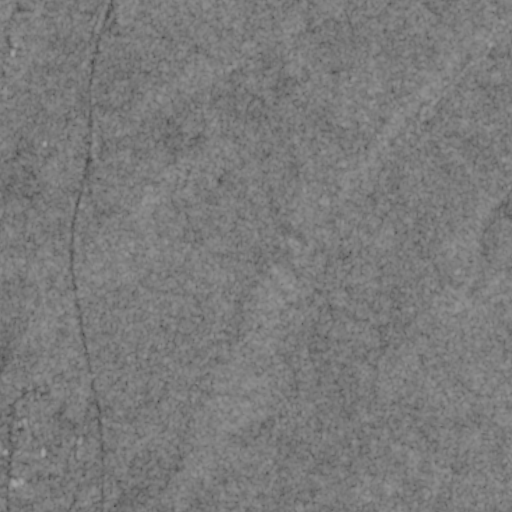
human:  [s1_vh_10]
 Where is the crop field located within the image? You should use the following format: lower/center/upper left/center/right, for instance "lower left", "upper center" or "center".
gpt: The crop field is located in the upper left of the image.
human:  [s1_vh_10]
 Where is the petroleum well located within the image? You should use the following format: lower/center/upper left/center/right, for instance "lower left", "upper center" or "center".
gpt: The petroleum well is located in the center right of the image.
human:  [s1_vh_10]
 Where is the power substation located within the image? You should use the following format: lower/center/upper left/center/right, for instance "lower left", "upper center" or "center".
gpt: The power substation is located in the upper left of the image.
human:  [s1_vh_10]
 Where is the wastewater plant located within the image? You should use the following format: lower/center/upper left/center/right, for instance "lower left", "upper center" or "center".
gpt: The wastewater plant is located in the upper left of the image.
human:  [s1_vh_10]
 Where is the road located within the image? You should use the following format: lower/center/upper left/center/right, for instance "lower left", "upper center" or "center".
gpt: There is no road in the image.

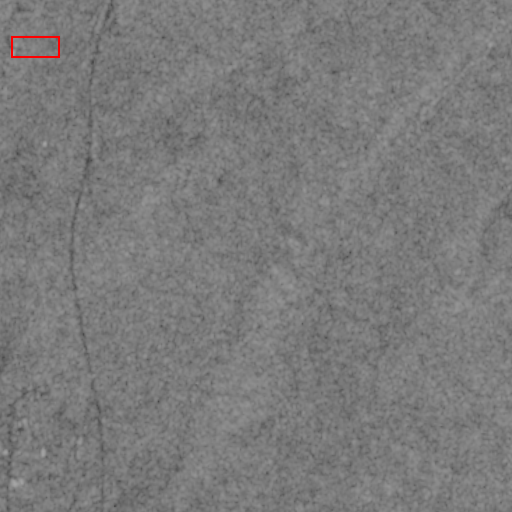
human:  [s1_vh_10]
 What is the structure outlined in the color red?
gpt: The structure outlined in red is a crop field.
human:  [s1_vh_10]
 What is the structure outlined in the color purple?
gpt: There is no purple outline.